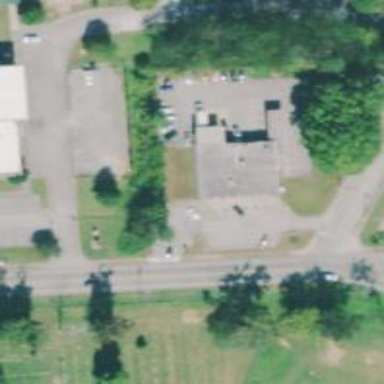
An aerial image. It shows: Post office.